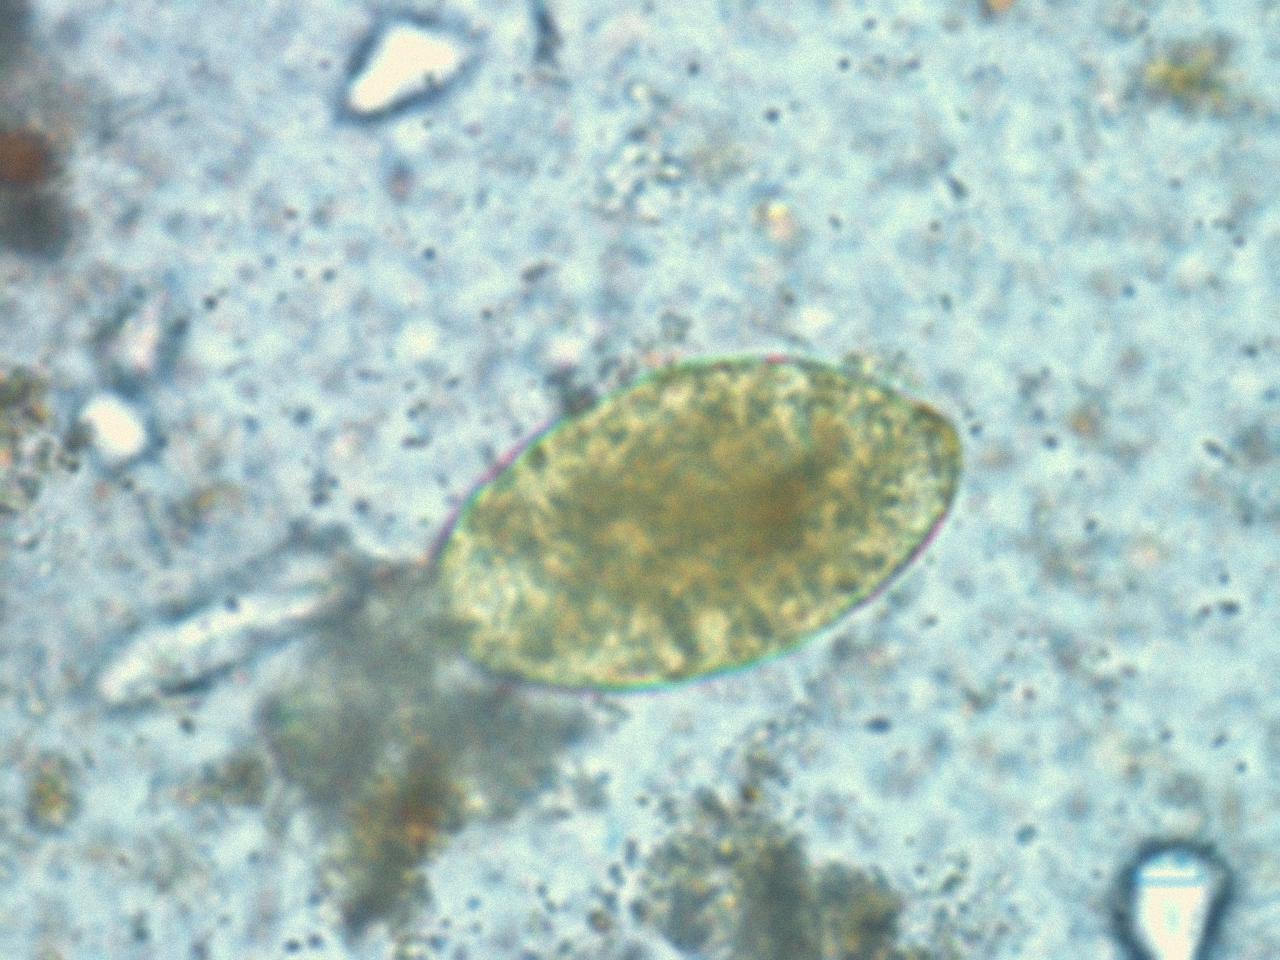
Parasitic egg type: Fasciolopsis buski